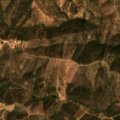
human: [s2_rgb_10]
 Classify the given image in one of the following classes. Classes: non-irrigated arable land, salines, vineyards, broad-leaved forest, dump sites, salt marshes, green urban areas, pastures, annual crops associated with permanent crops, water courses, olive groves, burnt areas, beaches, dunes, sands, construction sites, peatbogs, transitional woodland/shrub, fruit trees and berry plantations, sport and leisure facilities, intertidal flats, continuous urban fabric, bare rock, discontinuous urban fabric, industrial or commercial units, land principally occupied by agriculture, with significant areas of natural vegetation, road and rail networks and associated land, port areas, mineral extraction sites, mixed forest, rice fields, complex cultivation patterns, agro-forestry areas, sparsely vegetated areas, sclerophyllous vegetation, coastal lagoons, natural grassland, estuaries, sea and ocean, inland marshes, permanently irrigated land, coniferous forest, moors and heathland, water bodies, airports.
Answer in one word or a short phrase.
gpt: broad-leaved forest, sclerophyllous vegetation